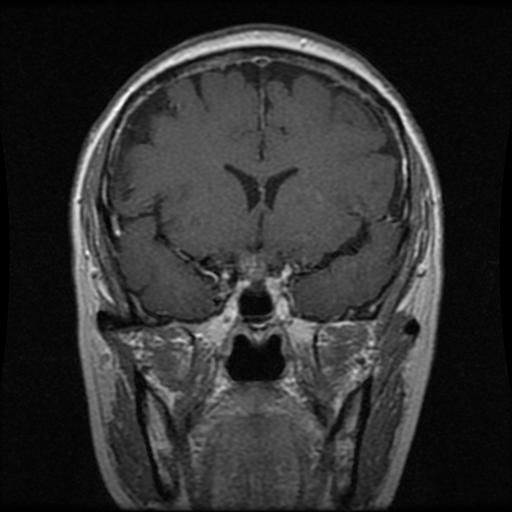
Label: pituitary